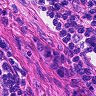
Metastatic tissue present: no